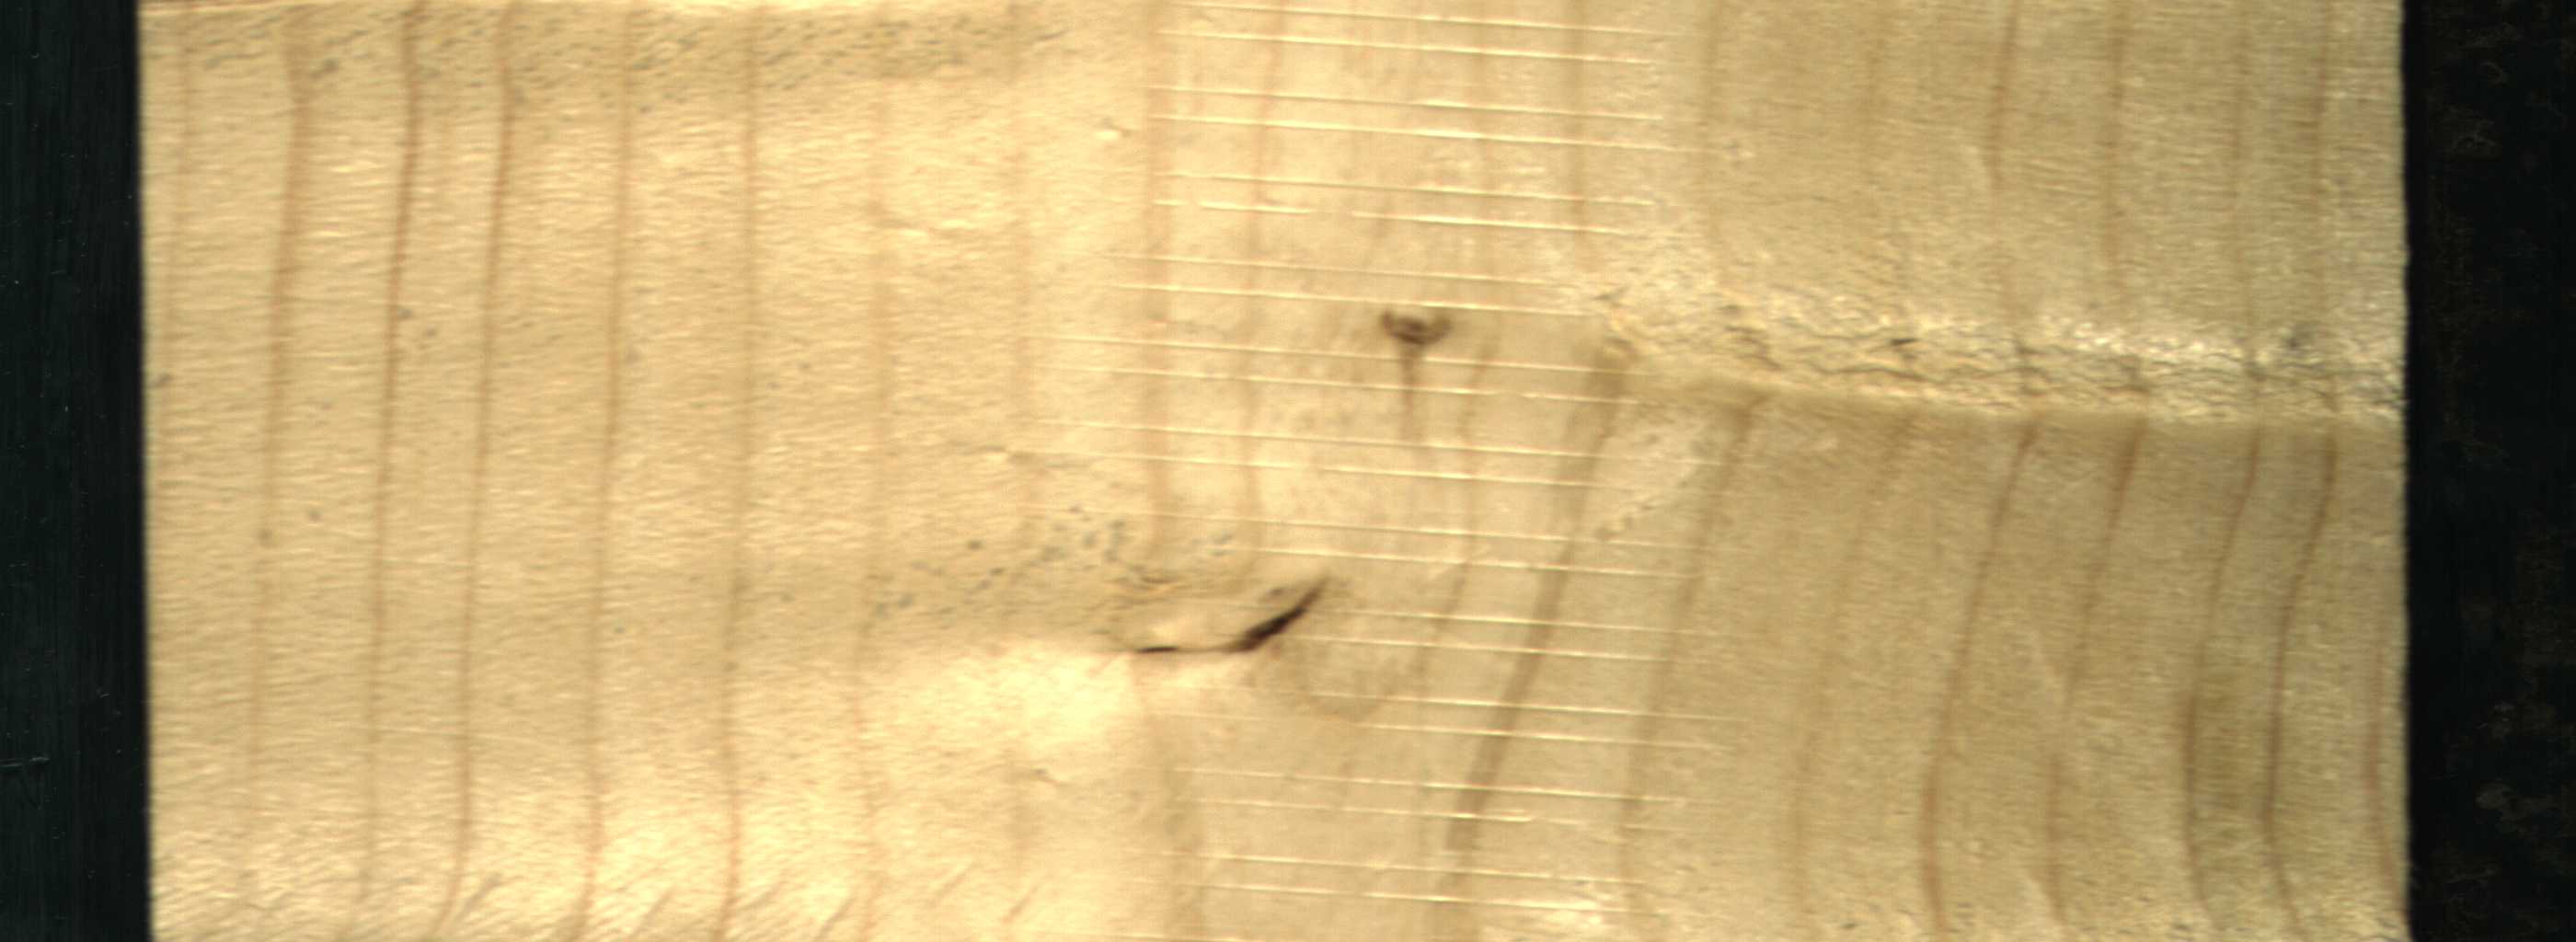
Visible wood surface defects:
resin
Live_Knot
Live_Knot